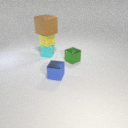
small cyan rubber cube behind small green metal cube